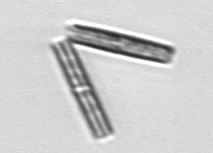
Label: Thalassionema